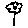
Label: flower